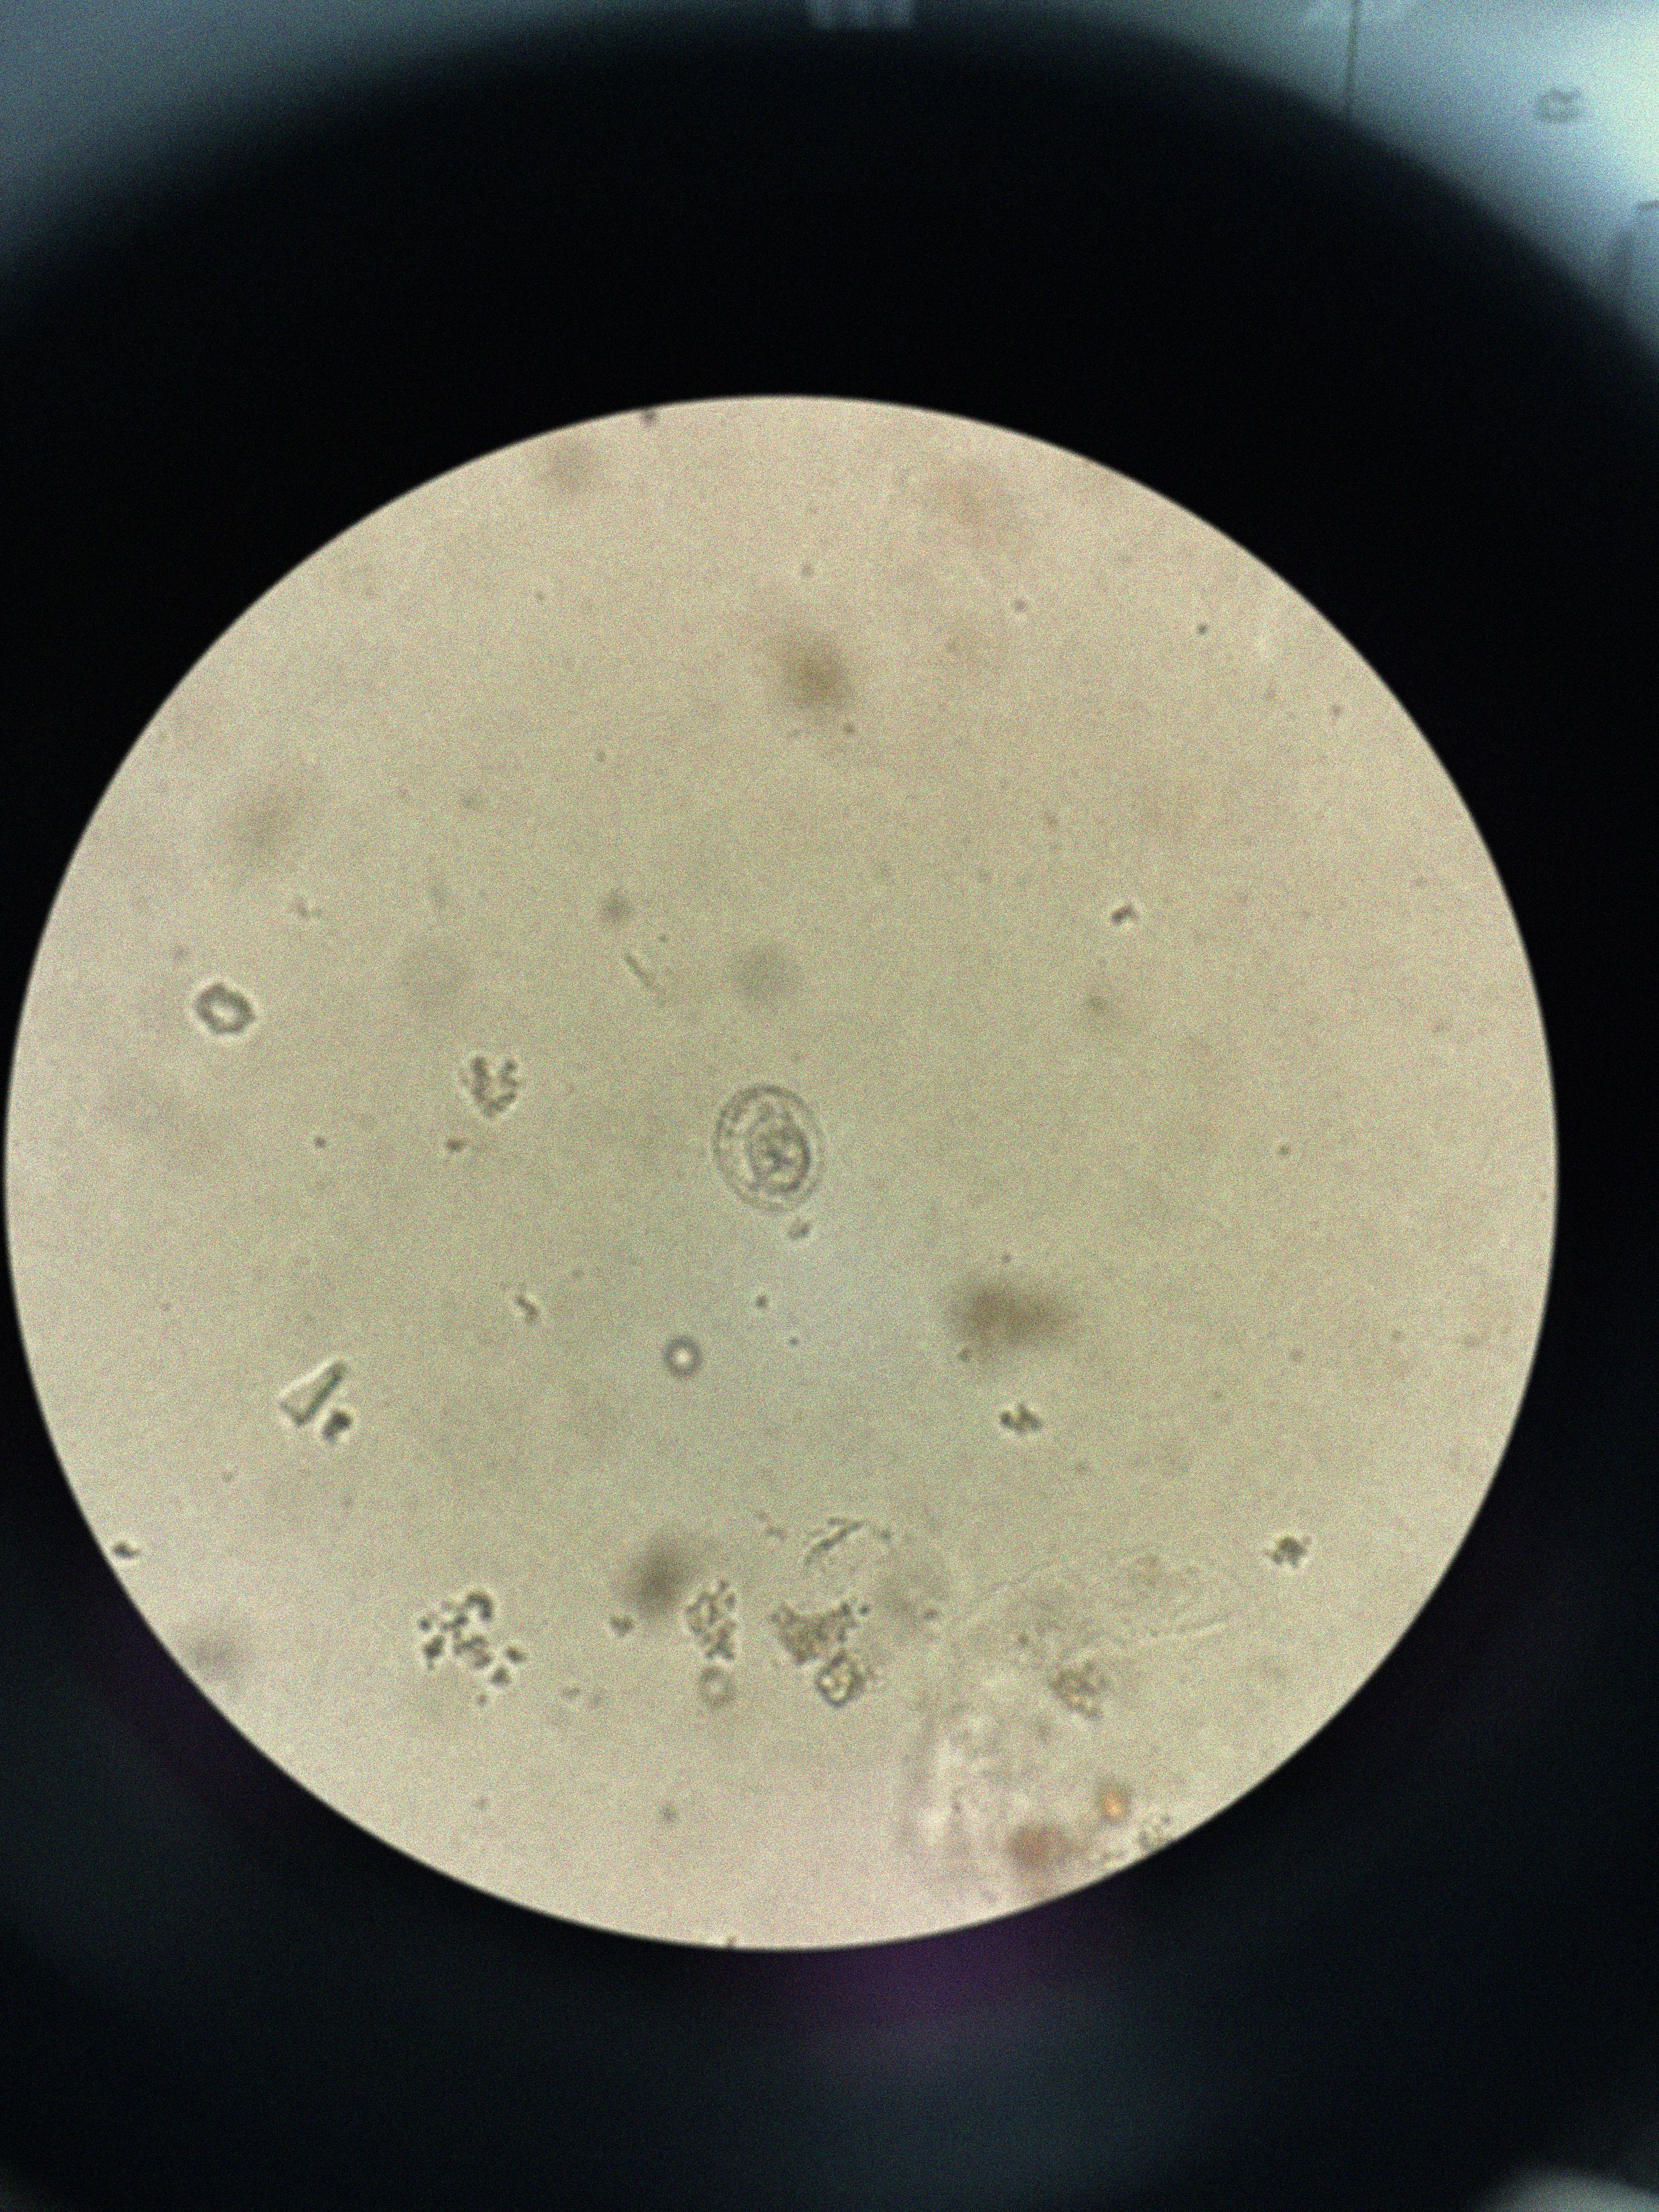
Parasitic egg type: Hymenolepis nana